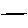
Label: line